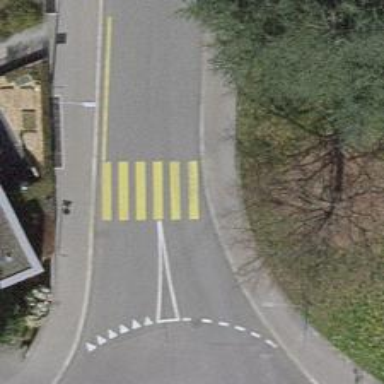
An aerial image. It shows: Uncontrolled zebra crossing with notable zebra markings.